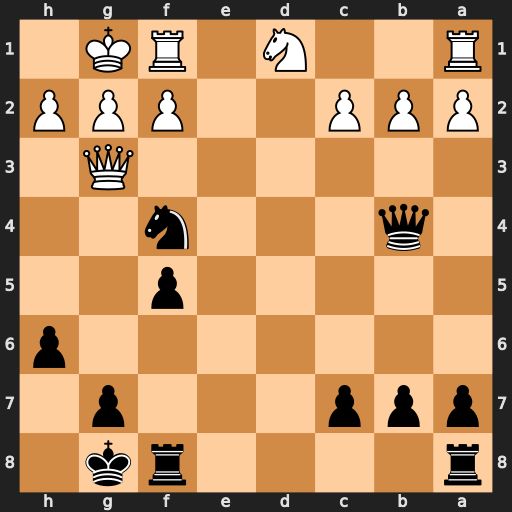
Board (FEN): r4rk1/ppp3p1/7p/5p2/1q3n2/6Q1/PPP2PPP/R2N1RK1
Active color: b
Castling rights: -
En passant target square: -
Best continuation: Ne2+ Kh1 Nxg3+